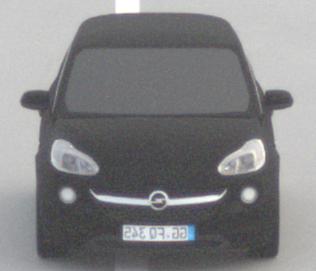
Make: Opel
Model: ADAM 1.2
Detailed model: ADAM
Model produced from: 2013/01
Model produced until: 2014/11
Doors: 3
Color: black
Road condition: dry road
Daytime: morning or afternoon
Contrast: low contrast